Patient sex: M
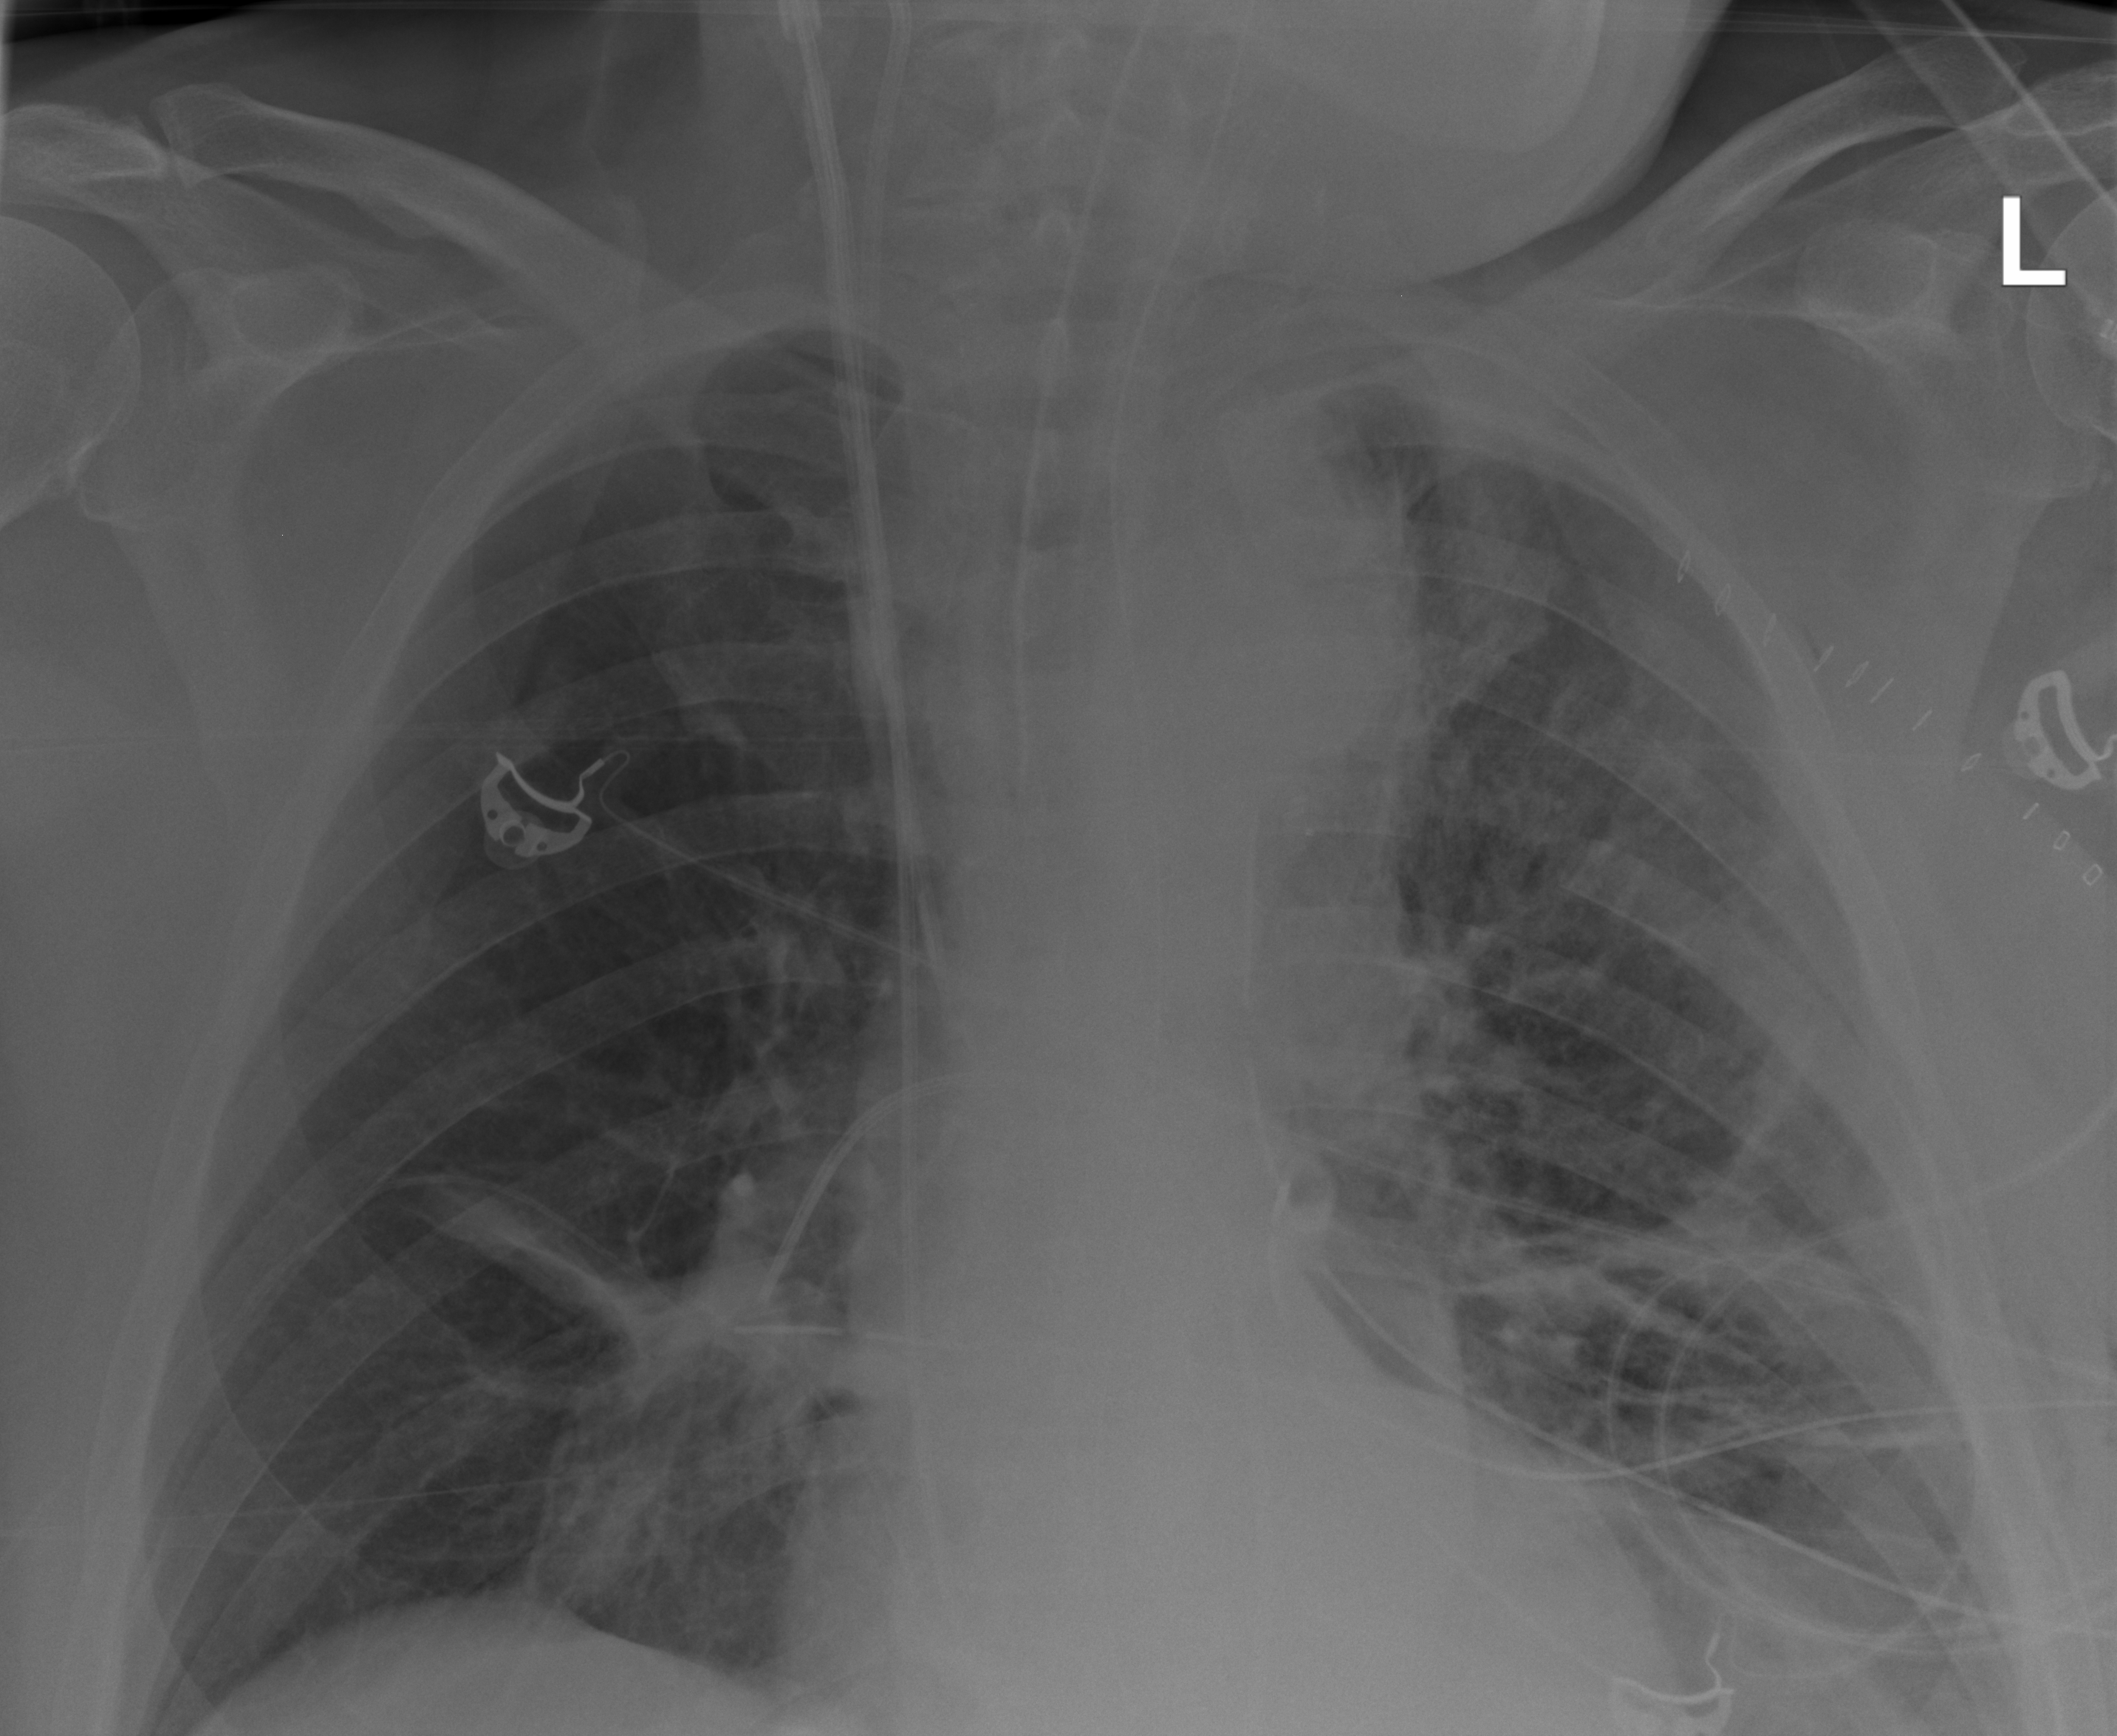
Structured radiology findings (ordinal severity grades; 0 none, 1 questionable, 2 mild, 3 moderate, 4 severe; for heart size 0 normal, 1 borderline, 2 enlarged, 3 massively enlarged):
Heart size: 0
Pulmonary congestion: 3
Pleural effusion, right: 0
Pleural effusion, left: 2
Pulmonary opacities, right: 2
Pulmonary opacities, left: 3
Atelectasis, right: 2
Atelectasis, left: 3